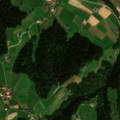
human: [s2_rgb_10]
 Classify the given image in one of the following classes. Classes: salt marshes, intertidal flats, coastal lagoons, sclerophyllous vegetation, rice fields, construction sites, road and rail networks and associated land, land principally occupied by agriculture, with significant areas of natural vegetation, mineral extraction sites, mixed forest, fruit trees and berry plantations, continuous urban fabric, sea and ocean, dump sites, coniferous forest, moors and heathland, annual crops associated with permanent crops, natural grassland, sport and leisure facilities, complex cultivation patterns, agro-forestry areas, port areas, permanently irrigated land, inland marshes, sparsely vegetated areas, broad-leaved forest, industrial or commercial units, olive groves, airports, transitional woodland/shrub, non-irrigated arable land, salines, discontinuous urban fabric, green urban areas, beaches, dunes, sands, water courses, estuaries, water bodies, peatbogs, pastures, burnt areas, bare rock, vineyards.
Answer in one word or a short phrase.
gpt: discontinuous urban fabric, non-irrigated arable land, pastures, coniferous forest